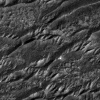
Atmospheric dust classification: not_dusty